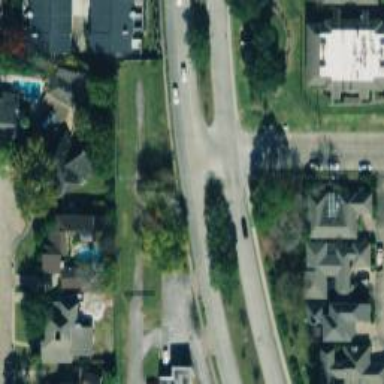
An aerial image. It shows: Road with stop sign.